Interaction volume radius: 5 \u00c5
Interaction volume height: 25 \u00c5
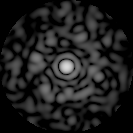
Disorder parameter: 0.8421